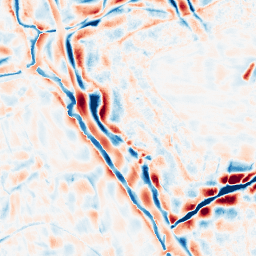
Category: wavelet
Decomposition family: wavelet_biorthogonal
Decomposition parameters: wavelet: bior5.5
level: 4
Upsampling method: bicubic
Upsampling parameters: scale: 8
Upsampling scale: 8